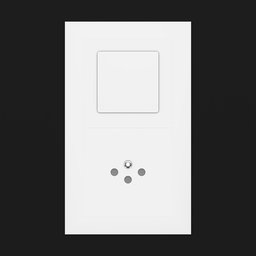
Label: appliances